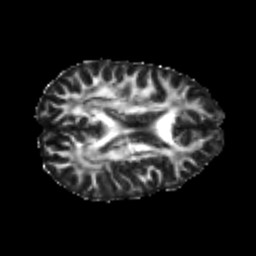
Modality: FA
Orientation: axial
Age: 22
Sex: male
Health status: healthy
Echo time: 0.074 s